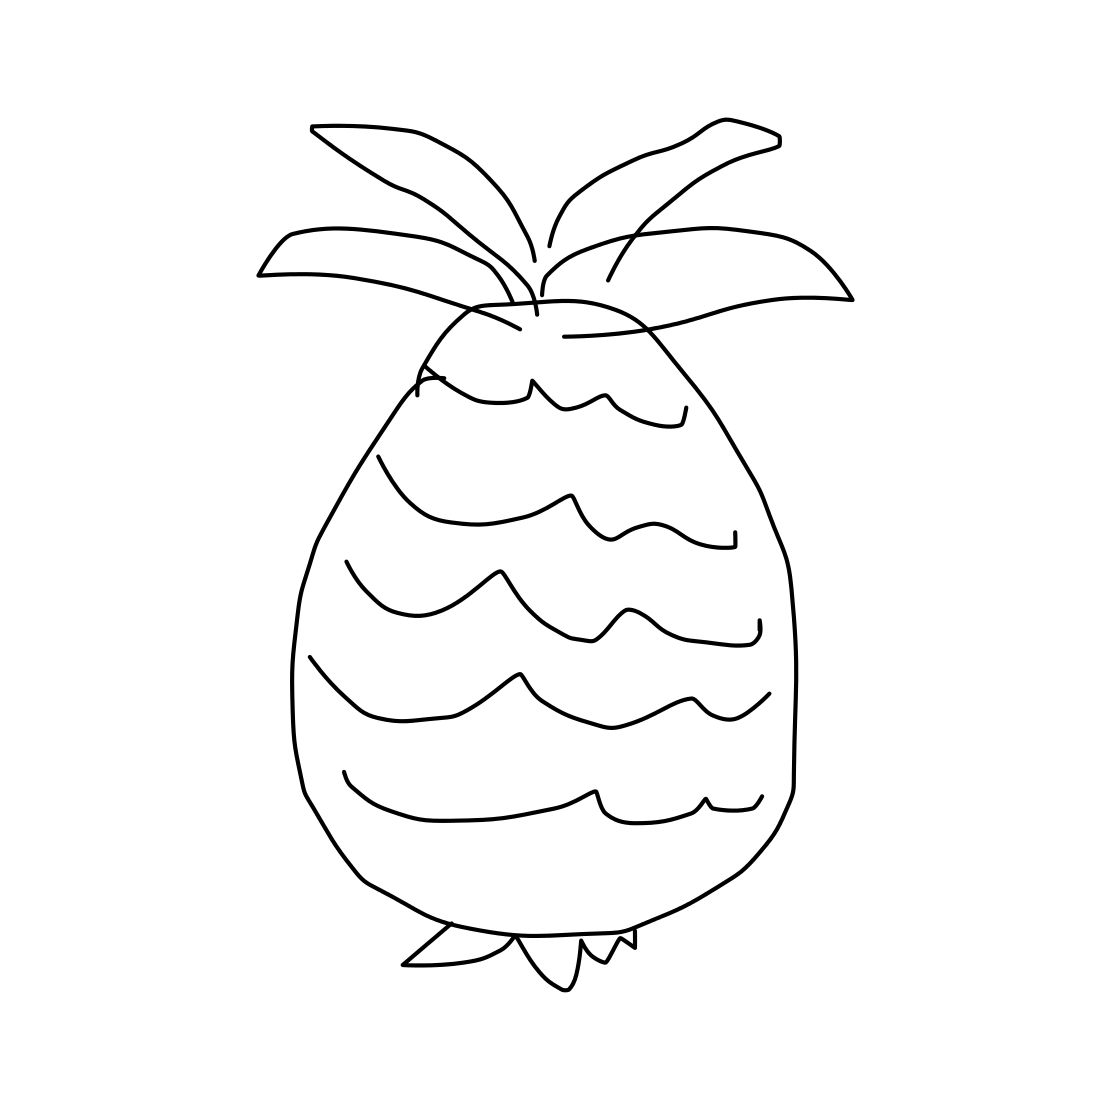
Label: pineapple